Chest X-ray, PA view. Patient: 52 years old, sex F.
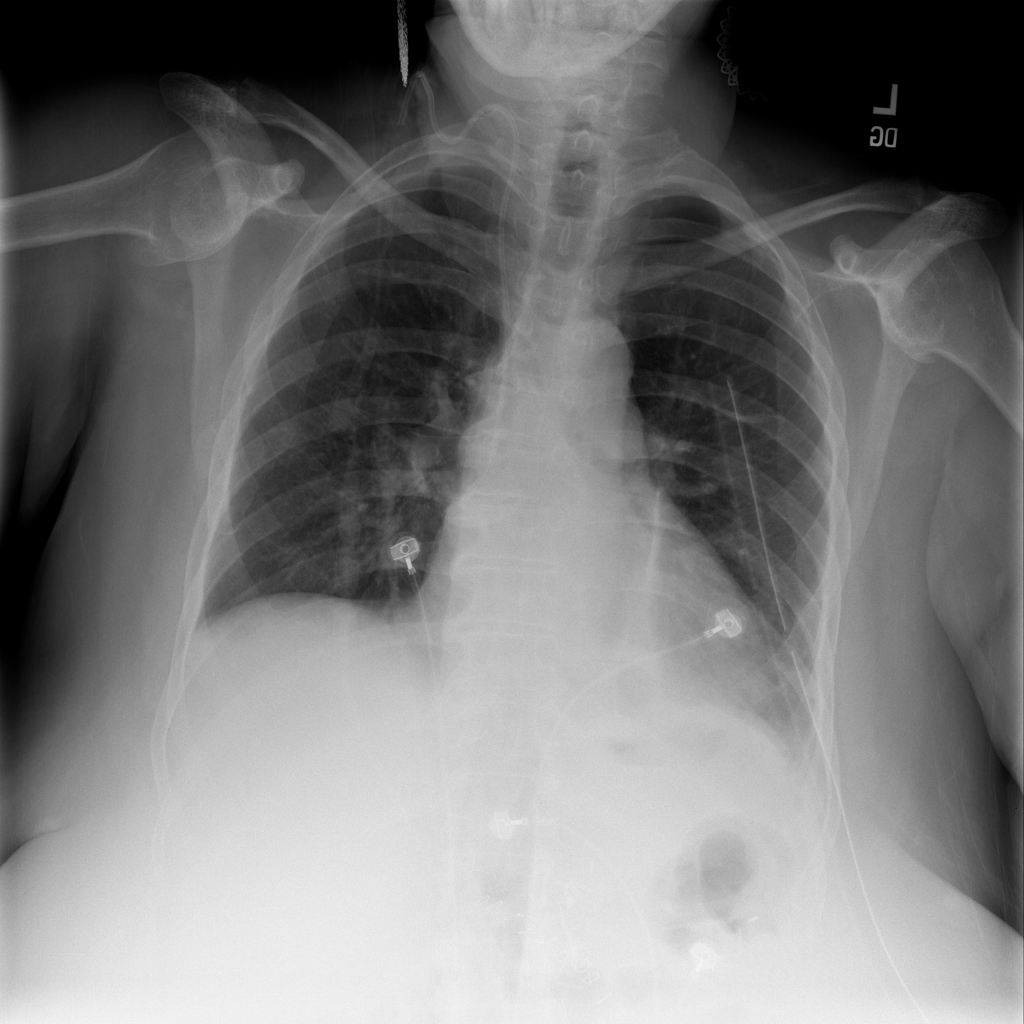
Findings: Pneumothorax